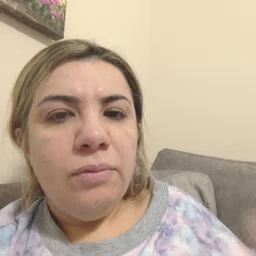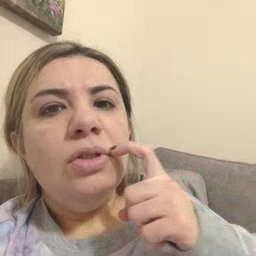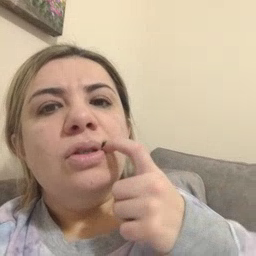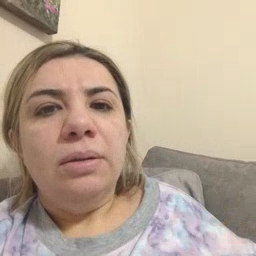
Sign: tooth